Interaction volume radius: 10 \u00c5
Interaction volume height: 20 \u00c5
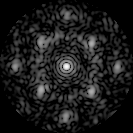
Disorder parameter: 0.4958